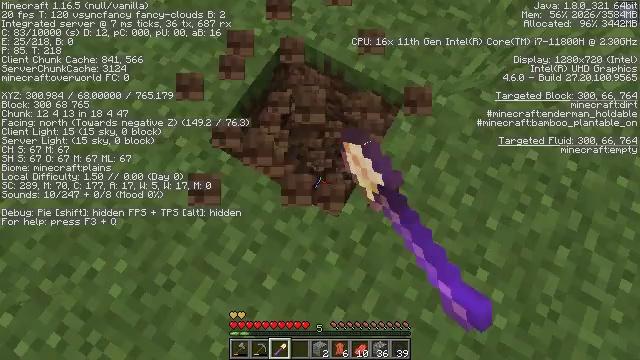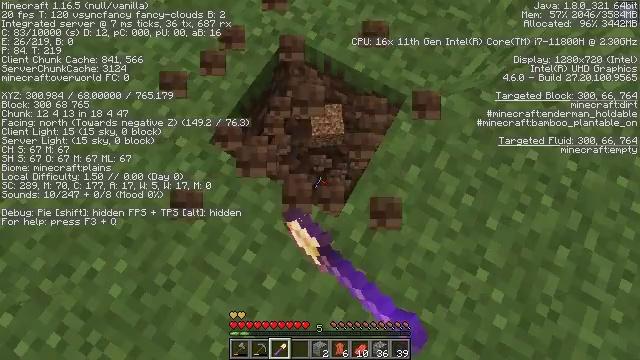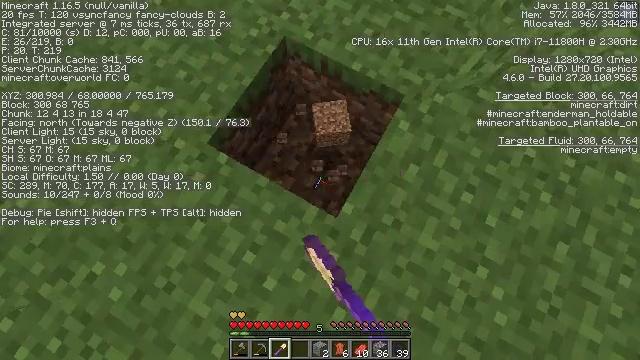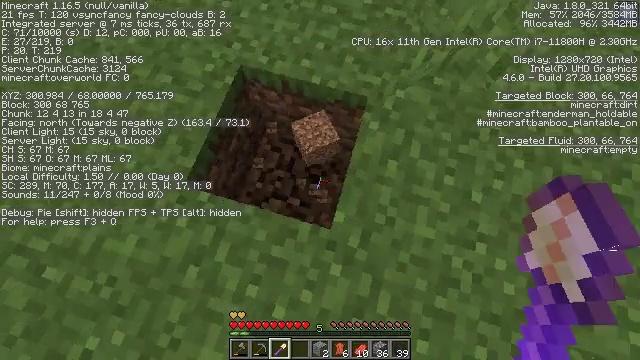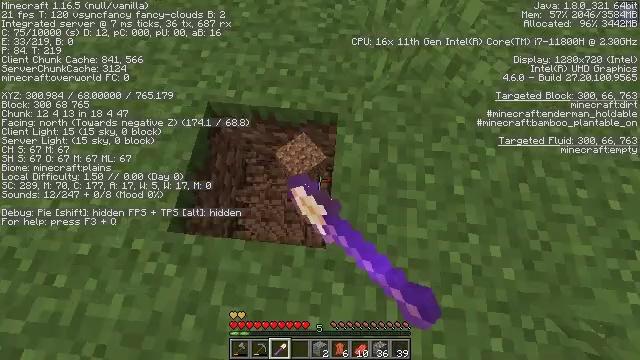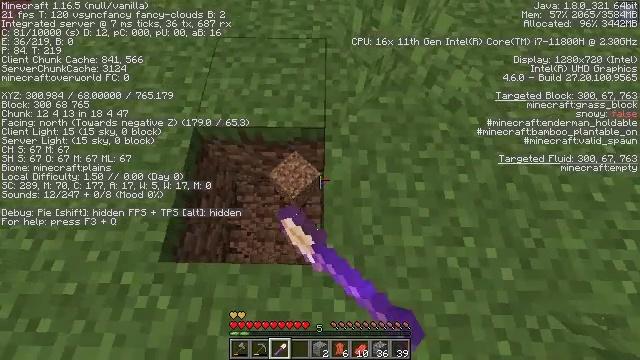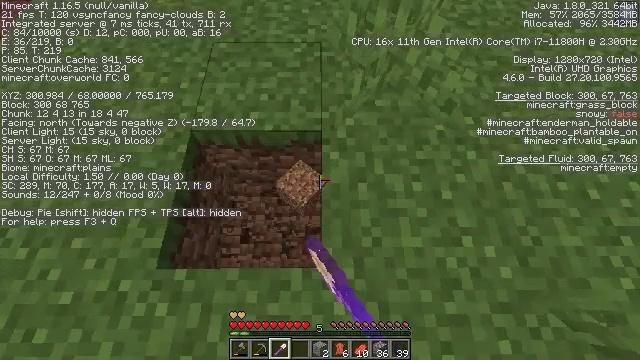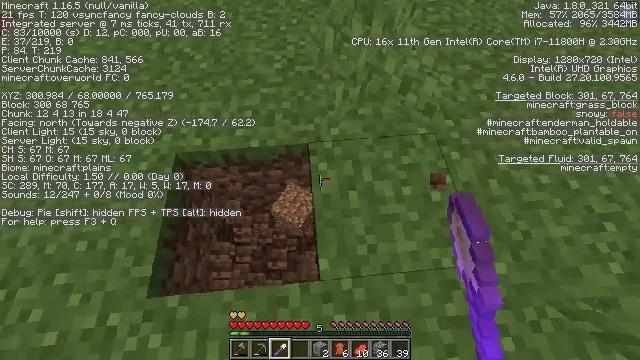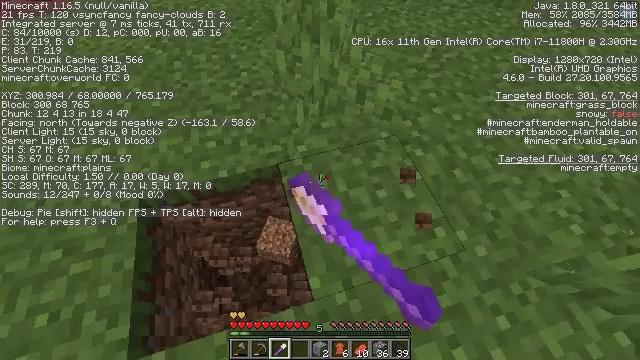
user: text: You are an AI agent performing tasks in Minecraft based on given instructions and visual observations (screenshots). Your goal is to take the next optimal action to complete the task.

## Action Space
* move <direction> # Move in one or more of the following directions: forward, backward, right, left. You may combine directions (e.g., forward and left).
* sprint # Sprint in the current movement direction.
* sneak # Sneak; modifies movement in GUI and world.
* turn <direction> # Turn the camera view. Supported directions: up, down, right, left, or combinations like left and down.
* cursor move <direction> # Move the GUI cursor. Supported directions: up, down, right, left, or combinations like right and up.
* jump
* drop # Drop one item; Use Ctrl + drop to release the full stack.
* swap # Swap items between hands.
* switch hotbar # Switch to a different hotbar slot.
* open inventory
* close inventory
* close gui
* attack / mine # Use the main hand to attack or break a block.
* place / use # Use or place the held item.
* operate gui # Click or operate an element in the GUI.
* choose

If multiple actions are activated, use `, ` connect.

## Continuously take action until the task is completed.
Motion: motion action
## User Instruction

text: Attack the ground to gather dirt.
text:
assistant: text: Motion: attack / mine
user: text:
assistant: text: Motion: attack / mine
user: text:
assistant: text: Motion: turn right and up, attack / mine
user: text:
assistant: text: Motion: turn right and up, attack / mine
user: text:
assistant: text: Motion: turn right and up, attack / mine
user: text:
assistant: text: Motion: turn right, attack / mine
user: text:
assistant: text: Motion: turn right and up, attack / mine
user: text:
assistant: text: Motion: turn right and up, attack / mine
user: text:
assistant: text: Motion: attack / mine